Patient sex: F
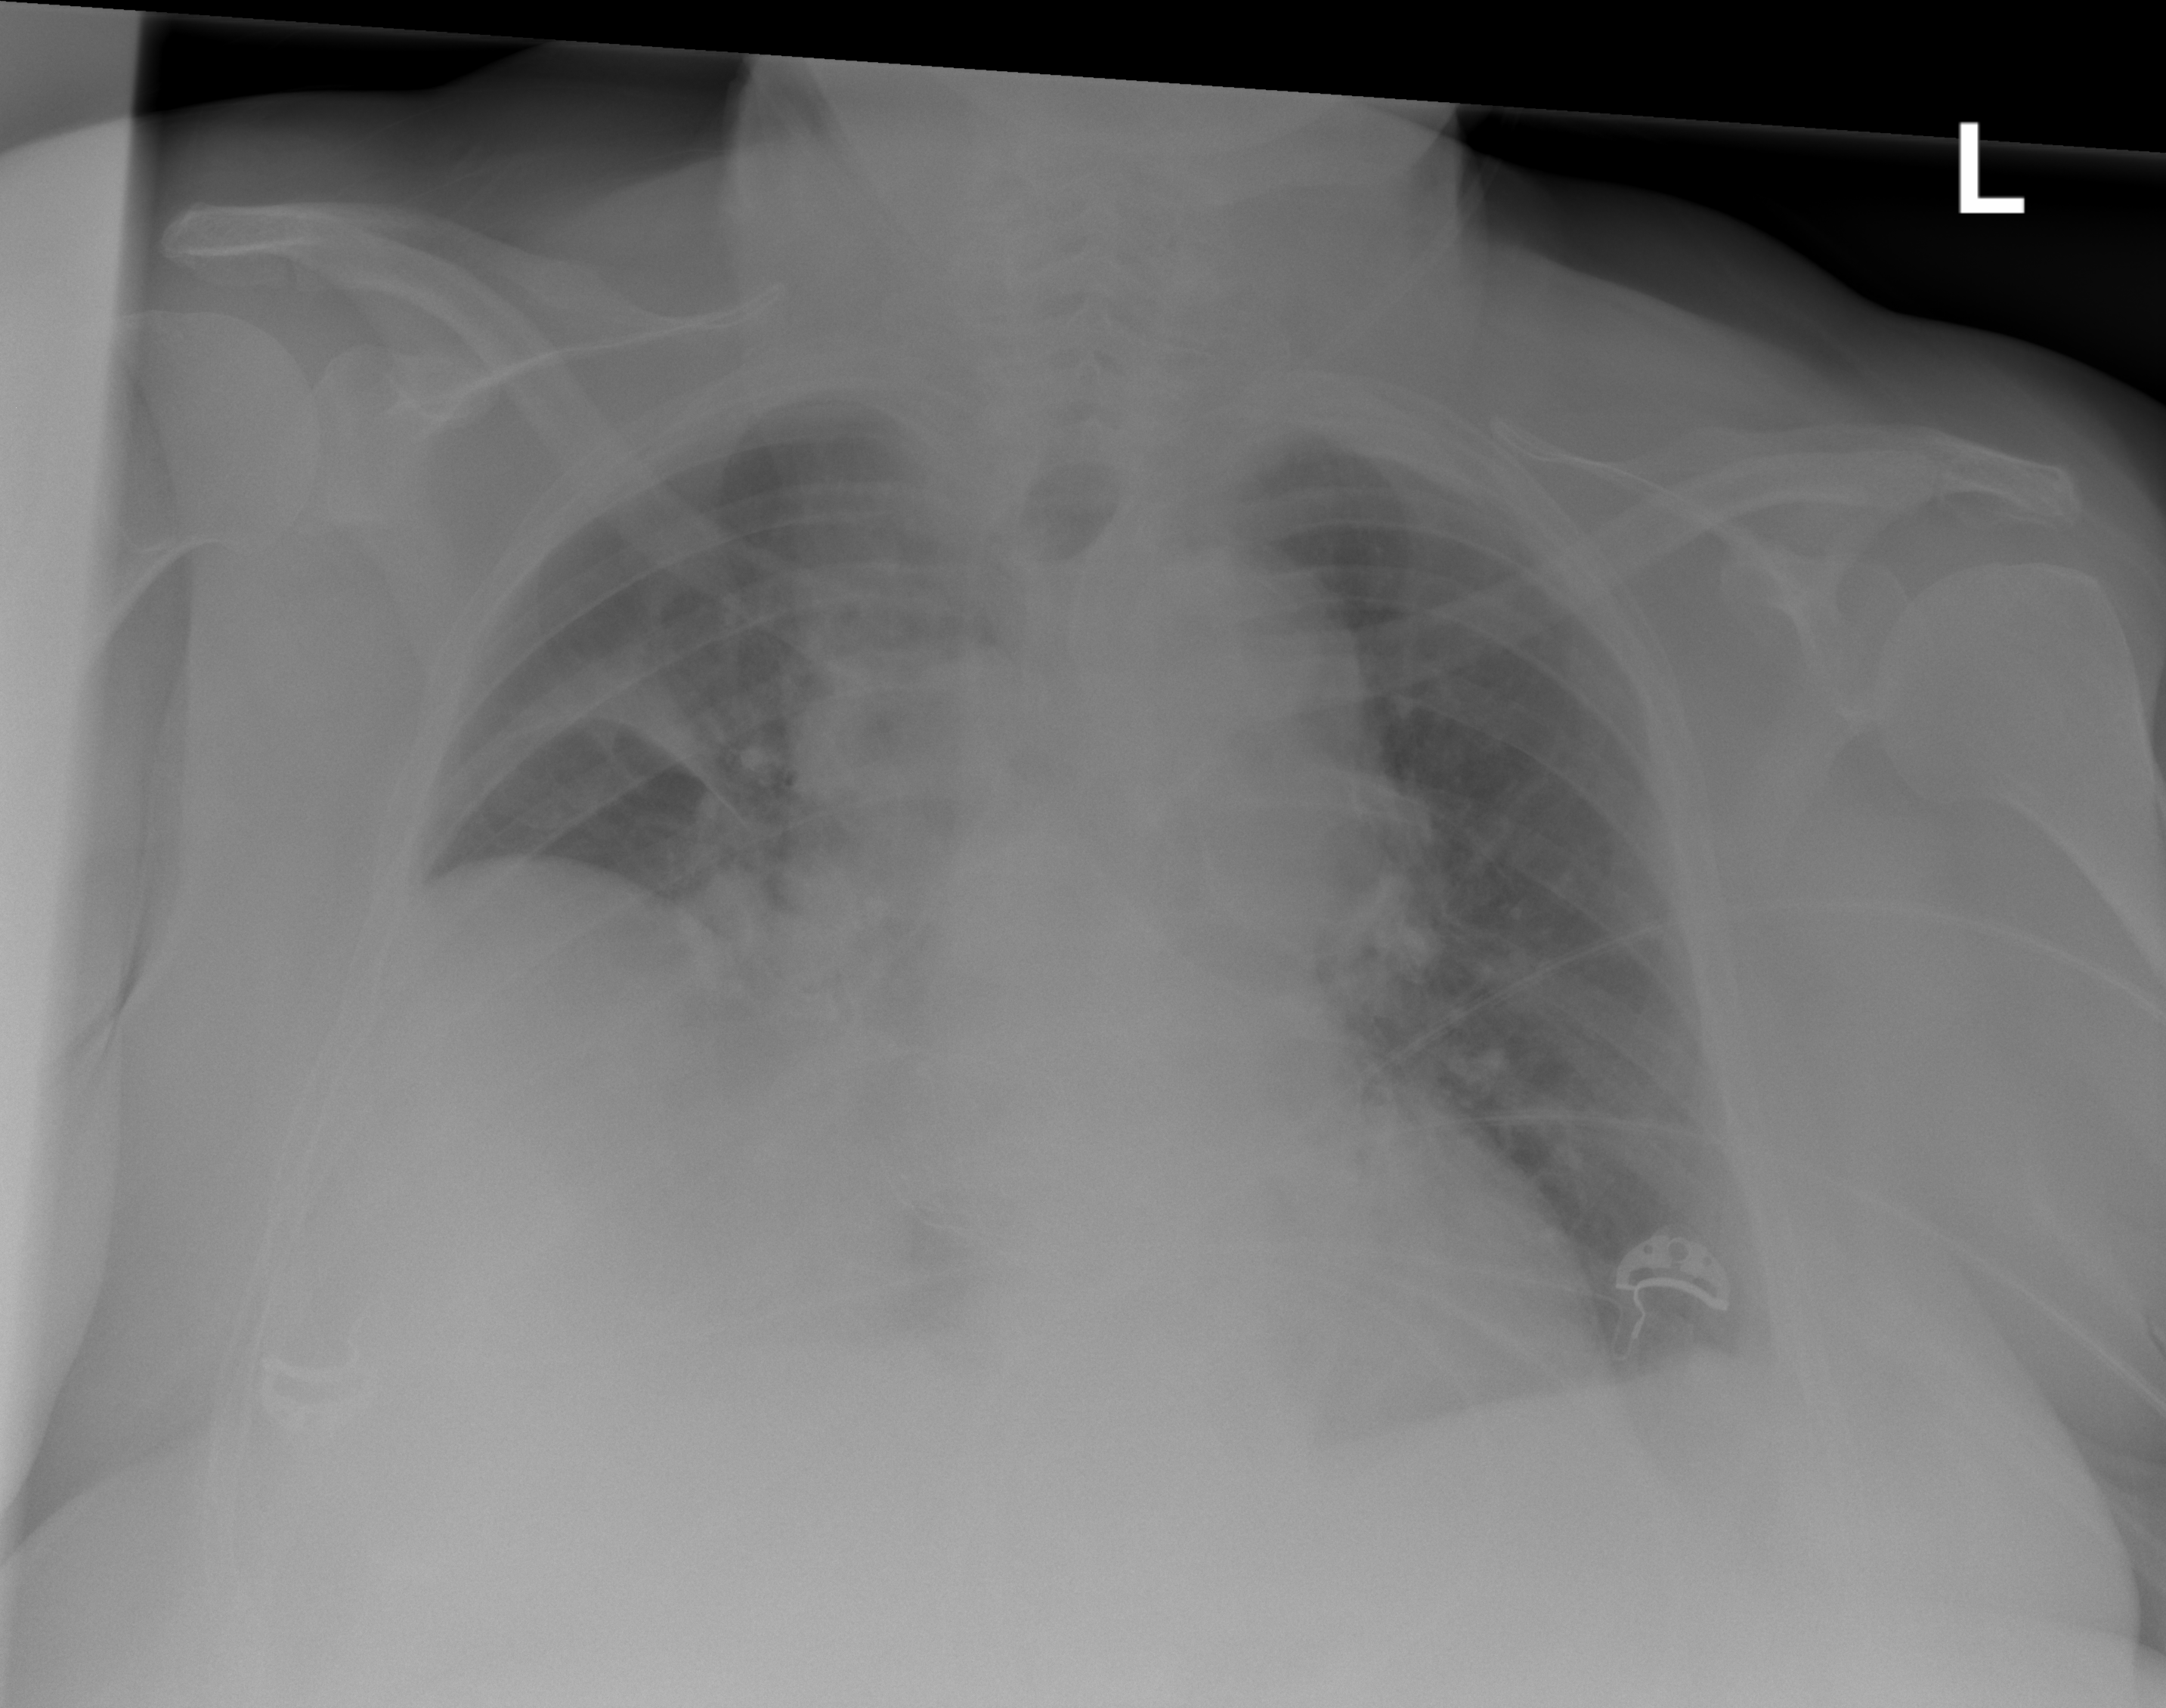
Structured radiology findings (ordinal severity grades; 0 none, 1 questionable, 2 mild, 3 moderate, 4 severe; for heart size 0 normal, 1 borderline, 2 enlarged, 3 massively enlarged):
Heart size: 2
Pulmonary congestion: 0
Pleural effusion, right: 2
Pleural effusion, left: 2
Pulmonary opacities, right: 0
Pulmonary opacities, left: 0
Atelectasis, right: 2
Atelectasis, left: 0